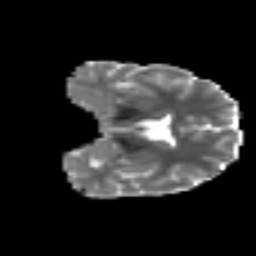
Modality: MD
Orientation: coronal
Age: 34
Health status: ill
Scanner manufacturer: philips
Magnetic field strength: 3 T
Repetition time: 9 s
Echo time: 0.127 s